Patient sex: M
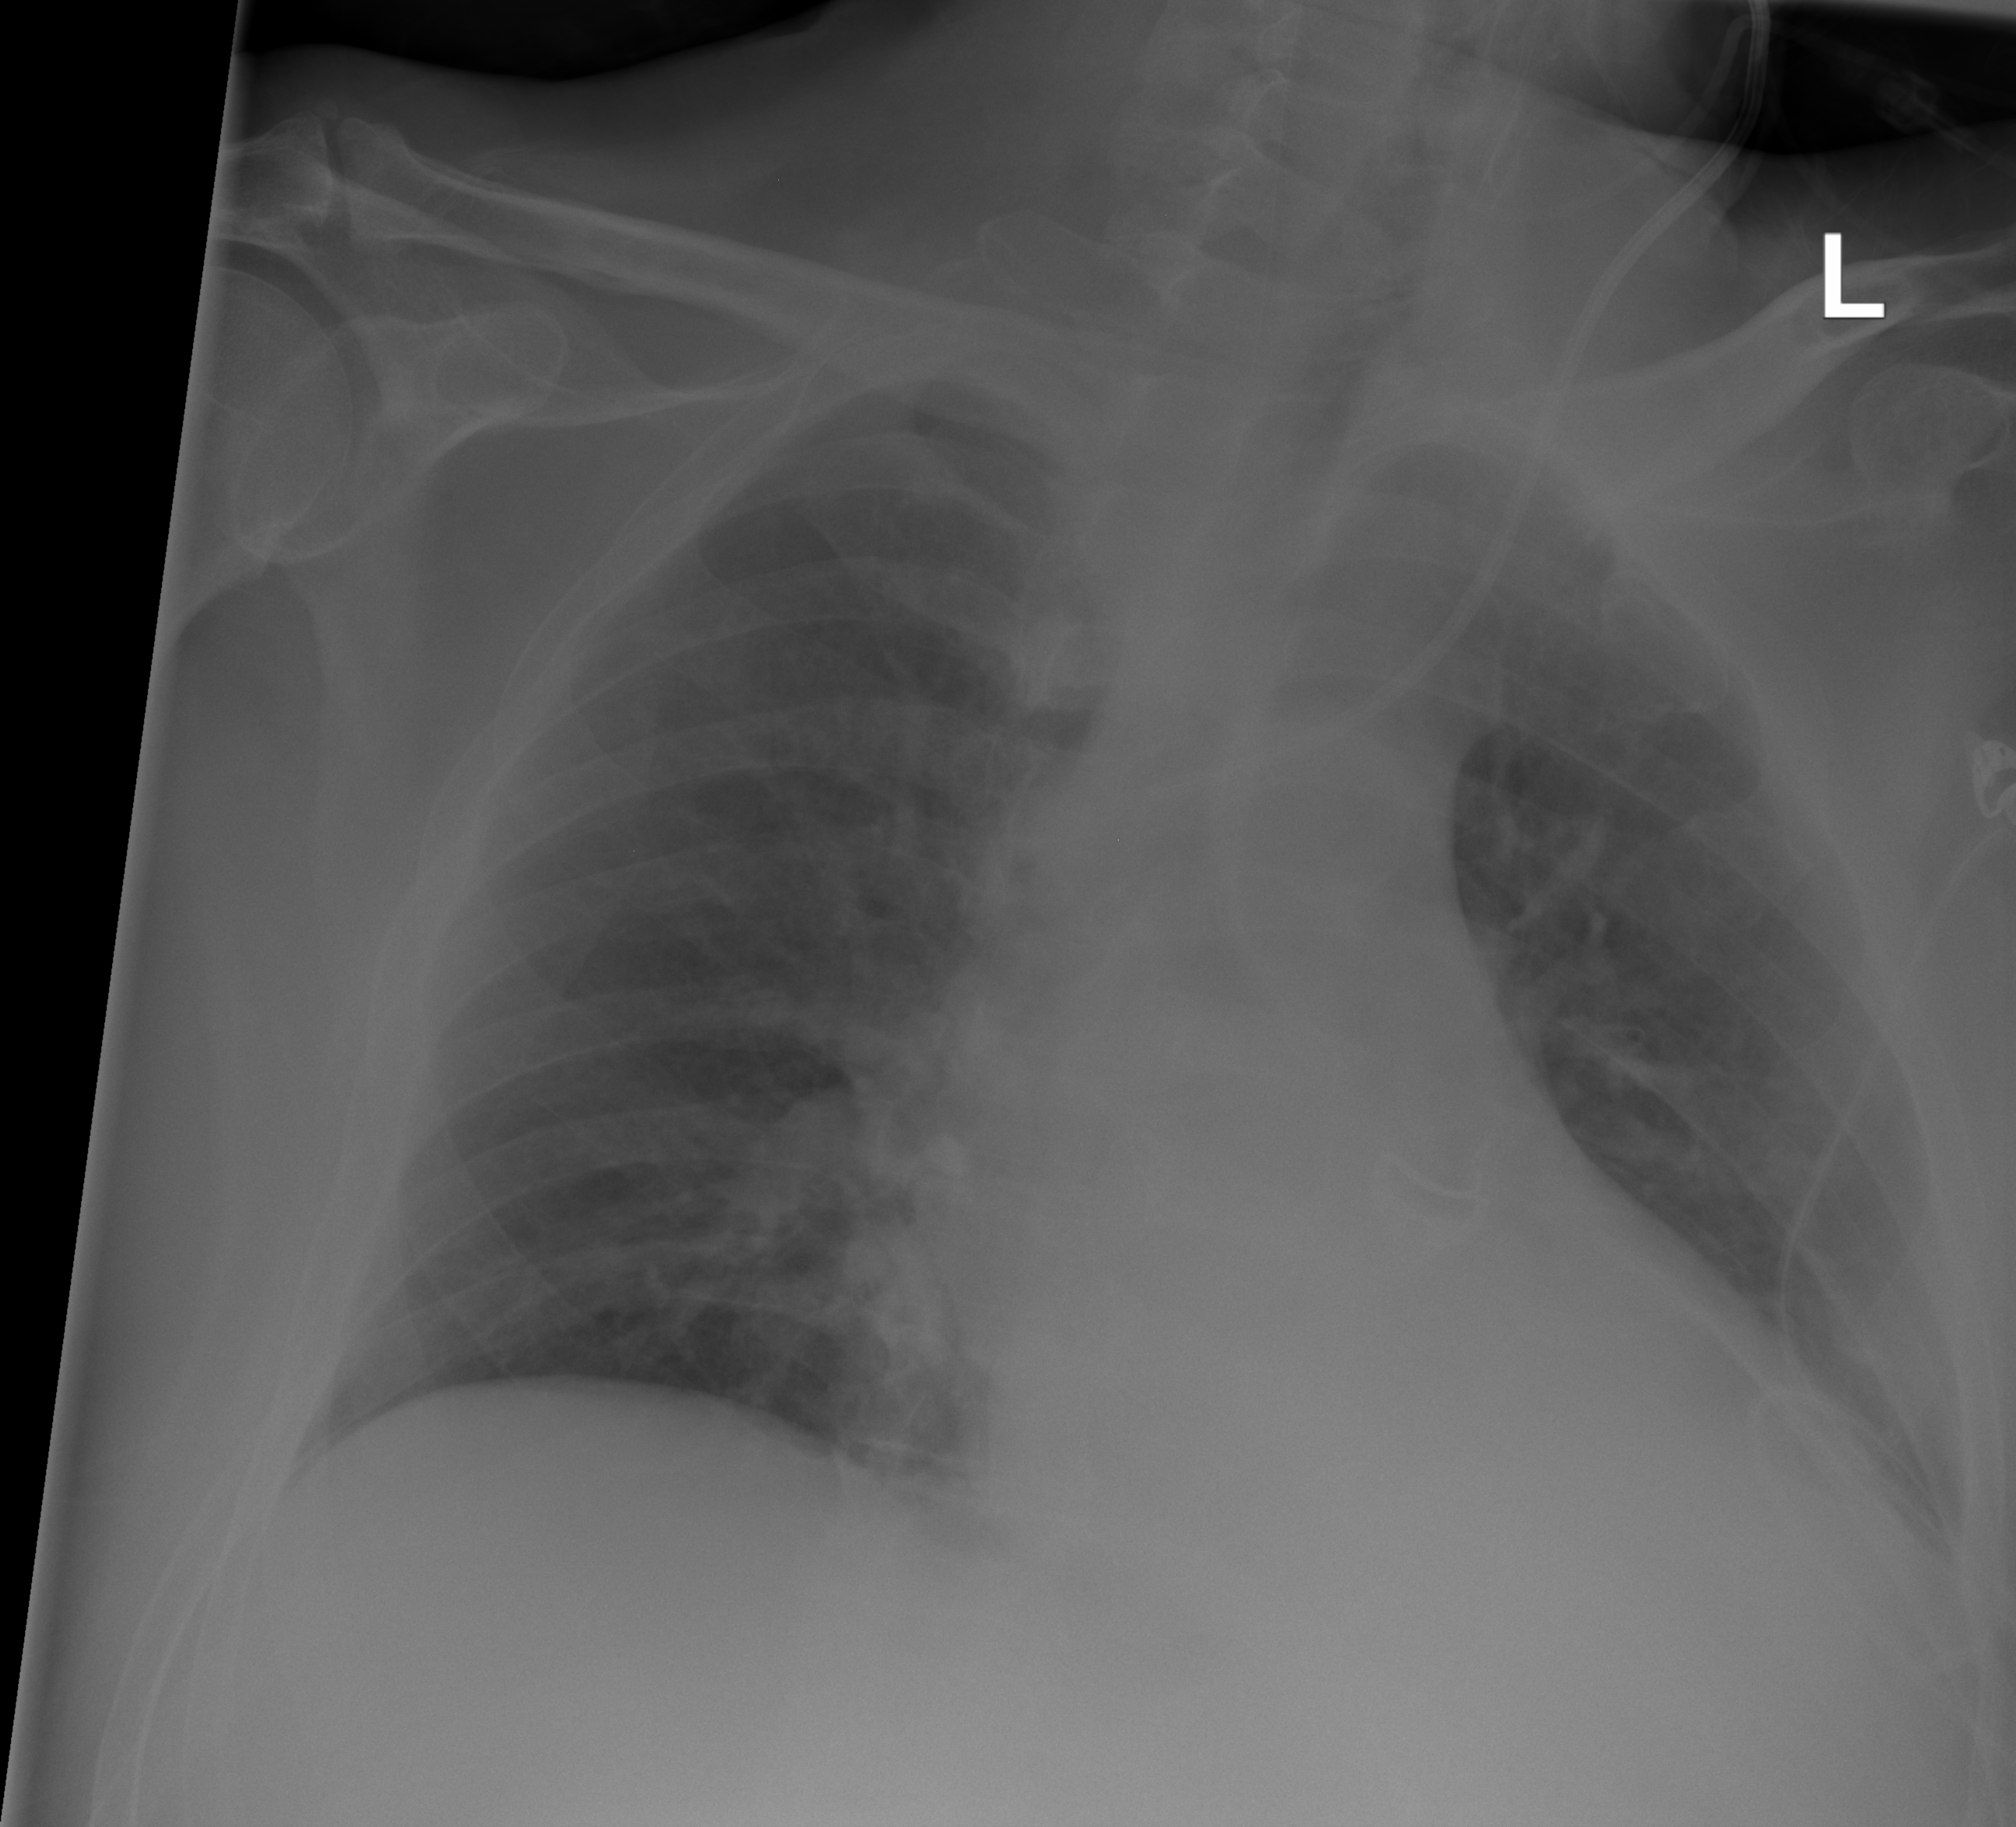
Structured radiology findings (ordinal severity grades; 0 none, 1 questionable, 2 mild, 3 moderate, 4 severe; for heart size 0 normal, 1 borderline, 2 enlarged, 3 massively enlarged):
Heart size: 2
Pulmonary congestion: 2
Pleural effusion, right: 0
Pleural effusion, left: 2
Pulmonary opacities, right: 0
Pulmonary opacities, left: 0
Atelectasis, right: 0
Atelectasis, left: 2